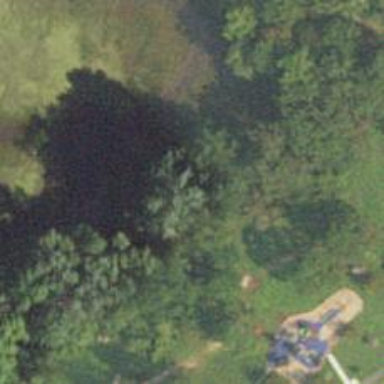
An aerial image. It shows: Disc golf hole.